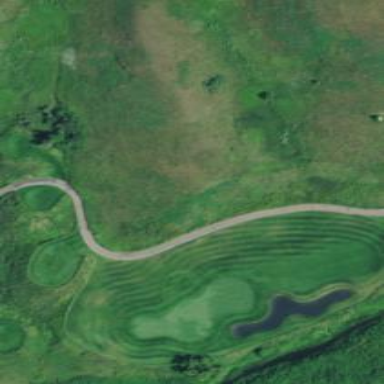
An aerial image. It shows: Area with grass used as rough in golf course.